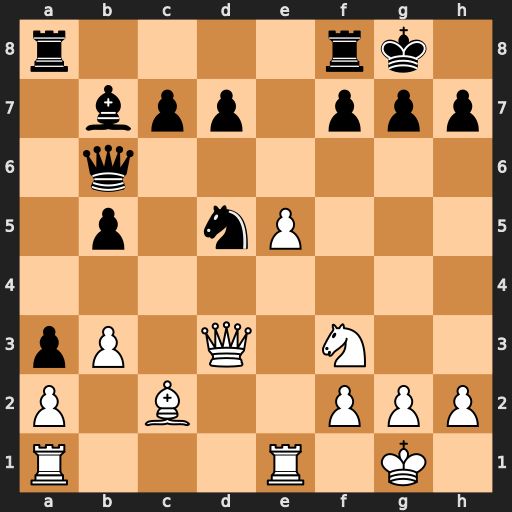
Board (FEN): r4rk1/1bpp1ppp/1q6/1p1nP3/8/pP1Q1N2/P1B2PPP/R3R1K1
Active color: w
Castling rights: -
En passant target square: -
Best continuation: Qxh7#